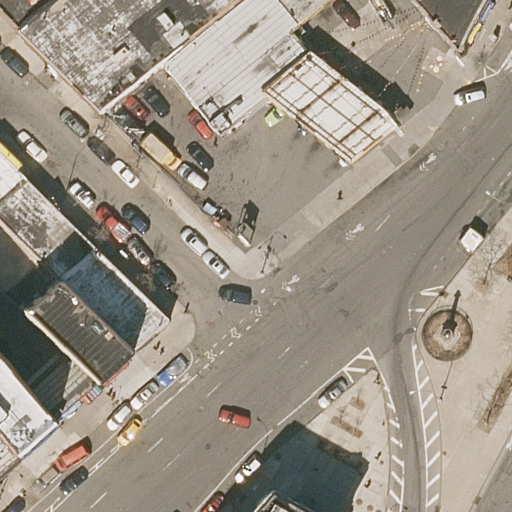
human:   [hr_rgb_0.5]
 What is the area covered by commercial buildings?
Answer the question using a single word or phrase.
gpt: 0m2

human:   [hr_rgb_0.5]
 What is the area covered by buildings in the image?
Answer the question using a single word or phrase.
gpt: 2941m2

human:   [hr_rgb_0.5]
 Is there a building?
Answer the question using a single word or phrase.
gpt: yes

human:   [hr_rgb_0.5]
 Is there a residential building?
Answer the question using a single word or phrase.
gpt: yes

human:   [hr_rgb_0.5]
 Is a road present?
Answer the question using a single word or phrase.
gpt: yes

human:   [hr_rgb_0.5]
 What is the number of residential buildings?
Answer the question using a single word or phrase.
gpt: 12

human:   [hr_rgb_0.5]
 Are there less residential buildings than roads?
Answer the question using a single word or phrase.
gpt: no

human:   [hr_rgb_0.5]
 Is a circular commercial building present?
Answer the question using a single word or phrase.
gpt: no

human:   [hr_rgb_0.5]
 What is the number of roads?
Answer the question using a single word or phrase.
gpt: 8

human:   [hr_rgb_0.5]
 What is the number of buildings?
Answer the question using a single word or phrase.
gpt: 12

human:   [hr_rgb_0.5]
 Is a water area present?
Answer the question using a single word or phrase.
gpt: no

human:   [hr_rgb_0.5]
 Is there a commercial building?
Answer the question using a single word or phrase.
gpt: no

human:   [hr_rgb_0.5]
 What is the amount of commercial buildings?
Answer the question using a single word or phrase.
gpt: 0

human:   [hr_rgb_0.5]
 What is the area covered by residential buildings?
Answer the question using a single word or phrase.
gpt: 2941m2

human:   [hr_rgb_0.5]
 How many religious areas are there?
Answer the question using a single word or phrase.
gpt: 0

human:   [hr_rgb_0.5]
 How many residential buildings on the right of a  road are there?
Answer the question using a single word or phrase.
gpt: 4

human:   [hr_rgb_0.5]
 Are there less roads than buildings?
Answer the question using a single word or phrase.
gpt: yes

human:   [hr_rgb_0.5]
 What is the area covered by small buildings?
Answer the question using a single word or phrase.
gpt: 247m2

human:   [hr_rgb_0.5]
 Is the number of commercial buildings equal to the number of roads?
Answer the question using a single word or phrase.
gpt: no

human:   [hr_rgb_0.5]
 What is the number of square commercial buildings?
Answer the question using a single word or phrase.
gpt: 0

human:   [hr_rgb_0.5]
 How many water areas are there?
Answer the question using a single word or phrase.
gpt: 0

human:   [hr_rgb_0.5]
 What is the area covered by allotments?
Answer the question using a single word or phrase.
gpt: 0m2

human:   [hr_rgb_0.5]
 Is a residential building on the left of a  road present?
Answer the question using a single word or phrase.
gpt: yes

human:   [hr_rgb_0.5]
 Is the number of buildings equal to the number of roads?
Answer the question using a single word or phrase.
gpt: no

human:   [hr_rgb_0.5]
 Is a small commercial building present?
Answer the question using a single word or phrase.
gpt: no

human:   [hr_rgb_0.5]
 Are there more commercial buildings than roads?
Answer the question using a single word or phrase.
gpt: no

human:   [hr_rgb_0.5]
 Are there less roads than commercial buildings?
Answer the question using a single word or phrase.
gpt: no

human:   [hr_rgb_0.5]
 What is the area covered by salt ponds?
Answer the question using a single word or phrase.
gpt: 0m2

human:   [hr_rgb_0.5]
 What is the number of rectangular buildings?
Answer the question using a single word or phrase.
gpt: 11

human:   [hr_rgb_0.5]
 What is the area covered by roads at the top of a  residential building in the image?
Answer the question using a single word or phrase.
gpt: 0m2

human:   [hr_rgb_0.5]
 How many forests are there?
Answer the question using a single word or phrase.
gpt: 0

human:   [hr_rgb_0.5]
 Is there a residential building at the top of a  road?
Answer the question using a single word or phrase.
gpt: yes

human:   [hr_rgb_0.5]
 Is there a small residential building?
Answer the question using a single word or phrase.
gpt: yes

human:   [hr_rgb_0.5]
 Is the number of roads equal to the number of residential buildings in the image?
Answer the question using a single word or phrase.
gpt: no

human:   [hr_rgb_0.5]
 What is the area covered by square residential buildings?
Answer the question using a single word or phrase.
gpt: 0m2

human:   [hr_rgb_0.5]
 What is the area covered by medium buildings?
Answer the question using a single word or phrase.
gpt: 1364m2

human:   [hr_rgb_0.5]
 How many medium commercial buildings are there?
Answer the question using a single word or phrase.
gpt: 0

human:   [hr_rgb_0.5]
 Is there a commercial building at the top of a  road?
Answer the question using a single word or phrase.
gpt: no

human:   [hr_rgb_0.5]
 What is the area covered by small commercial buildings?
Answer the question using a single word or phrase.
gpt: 0m2

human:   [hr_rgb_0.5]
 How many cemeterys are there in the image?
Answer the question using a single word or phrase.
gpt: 0

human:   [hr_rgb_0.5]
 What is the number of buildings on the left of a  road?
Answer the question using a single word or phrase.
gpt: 12

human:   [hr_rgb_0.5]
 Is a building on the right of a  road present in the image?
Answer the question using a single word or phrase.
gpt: yes

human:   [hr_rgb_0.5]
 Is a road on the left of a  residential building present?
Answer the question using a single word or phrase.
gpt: yes

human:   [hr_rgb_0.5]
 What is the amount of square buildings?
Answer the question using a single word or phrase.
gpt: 0

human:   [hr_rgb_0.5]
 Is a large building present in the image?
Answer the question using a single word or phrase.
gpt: yes

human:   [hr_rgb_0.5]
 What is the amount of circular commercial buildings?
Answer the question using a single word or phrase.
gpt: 0

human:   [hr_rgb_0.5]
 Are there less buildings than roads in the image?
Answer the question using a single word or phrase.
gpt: no

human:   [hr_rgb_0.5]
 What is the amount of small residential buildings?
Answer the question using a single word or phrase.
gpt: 5

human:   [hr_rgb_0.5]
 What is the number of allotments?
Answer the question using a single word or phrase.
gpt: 0

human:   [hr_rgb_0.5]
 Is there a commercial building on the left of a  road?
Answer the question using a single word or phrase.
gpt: no

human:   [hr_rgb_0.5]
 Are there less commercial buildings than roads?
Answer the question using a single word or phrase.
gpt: yes

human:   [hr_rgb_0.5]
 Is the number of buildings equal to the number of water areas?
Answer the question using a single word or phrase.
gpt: no

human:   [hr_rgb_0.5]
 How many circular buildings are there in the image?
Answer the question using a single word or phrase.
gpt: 0

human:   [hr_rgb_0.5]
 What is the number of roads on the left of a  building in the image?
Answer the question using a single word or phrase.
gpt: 4

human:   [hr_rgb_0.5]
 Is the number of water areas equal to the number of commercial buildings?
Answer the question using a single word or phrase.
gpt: yes

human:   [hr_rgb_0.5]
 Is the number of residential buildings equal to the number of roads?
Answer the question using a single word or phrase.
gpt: no

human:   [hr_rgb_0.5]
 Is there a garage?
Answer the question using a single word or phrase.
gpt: no

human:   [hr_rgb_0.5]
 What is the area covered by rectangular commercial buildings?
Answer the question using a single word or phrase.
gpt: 0m2

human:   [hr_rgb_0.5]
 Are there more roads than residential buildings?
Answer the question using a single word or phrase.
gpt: no

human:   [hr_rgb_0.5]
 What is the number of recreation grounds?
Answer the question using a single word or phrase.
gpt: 0

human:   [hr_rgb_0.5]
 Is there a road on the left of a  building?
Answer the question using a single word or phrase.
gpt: yes

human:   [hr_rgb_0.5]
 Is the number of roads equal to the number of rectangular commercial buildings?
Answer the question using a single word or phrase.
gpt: no

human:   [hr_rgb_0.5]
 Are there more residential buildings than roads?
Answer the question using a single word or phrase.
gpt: yes

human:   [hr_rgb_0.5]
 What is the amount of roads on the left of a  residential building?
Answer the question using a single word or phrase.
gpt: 4